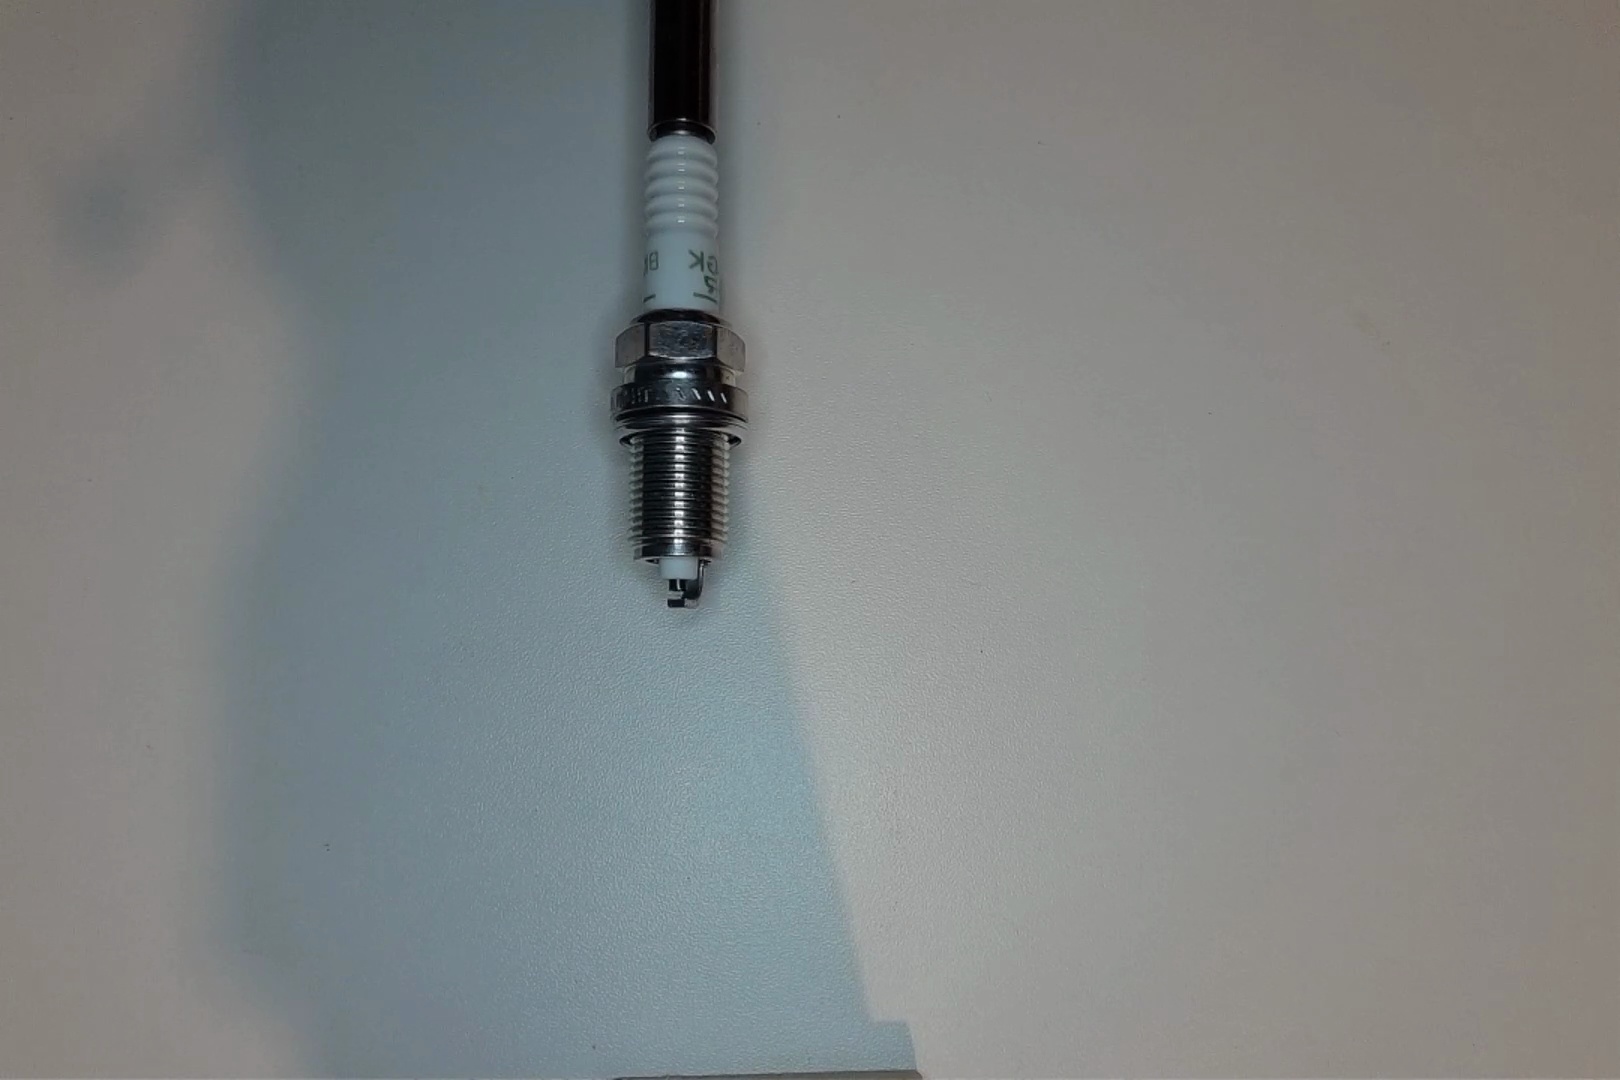
Label: no anomaly